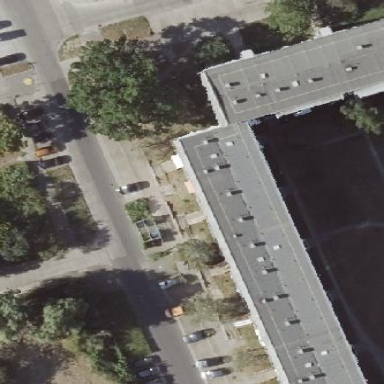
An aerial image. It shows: Apartment building with flat roof.